Question: I use the Ribbon for WPF (2010 - Microsoft.Windows.Controls.Ribbon).
How can I disable the minimize or maximize effect from the red range, when I do a double click on the tab (header)

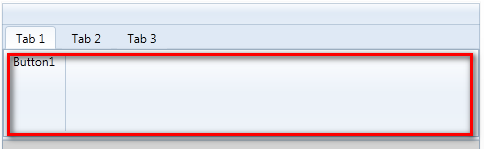
Answer: Use this event on the property of the ribbon to suppress minimizing.
'''
/// <summary>
/// Disable the minimize functionality of the ribbon.
/// </summary>
/// <param name="sender"></param>
/// <param name="e"></param>
private void RibbonSizeChanged(object sender, SizeChangedEventArgs e)
{
var ribbon = sender as Ribbon;
if (ribbon != null)
{
ribbon.IsMinimized = false;
}
// Handled
e.Handled = true;
}
'''